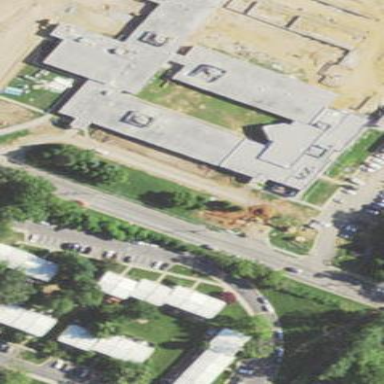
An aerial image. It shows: Building.